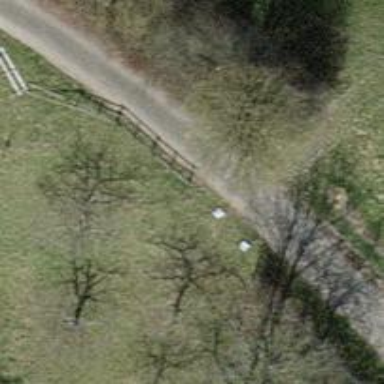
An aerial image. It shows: Bollard.